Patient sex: F
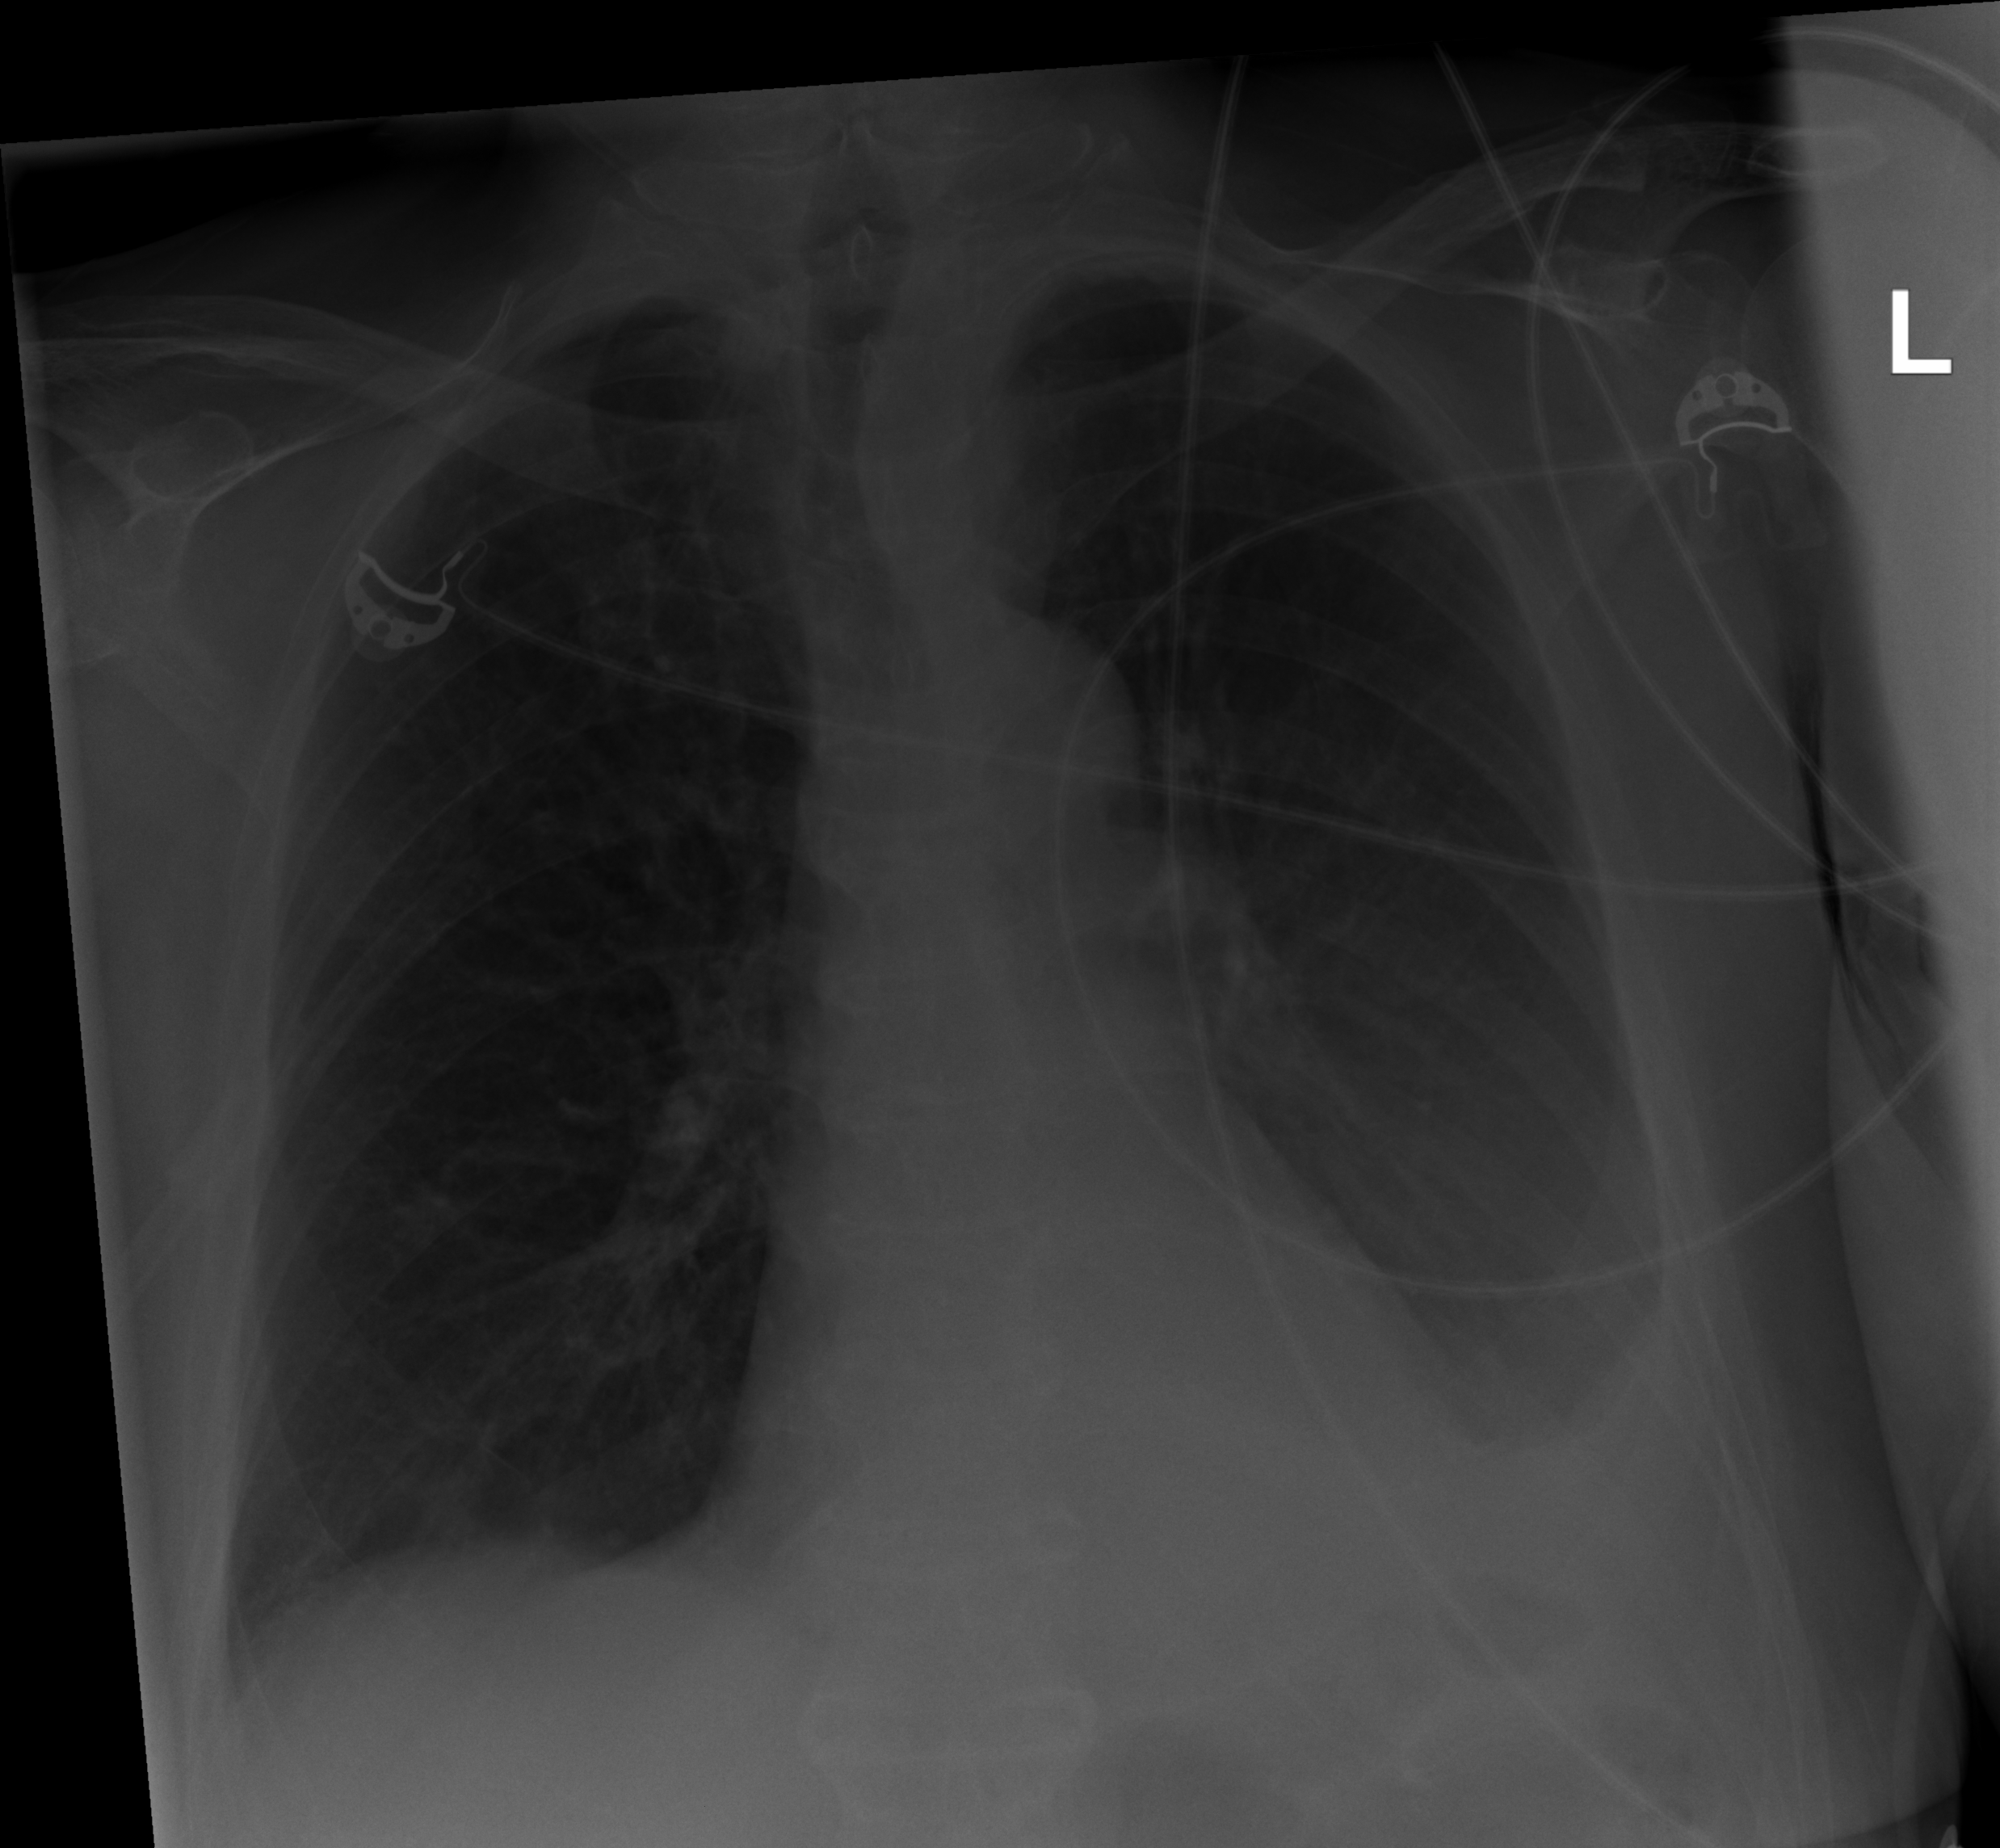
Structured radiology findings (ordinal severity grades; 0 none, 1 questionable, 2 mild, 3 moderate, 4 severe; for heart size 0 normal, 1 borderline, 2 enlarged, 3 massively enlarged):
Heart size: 0
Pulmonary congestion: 0
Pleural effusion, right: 2
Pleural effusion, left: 2
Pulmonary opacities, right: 0
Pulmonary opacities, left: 0
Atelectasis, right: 0
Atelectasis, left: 2